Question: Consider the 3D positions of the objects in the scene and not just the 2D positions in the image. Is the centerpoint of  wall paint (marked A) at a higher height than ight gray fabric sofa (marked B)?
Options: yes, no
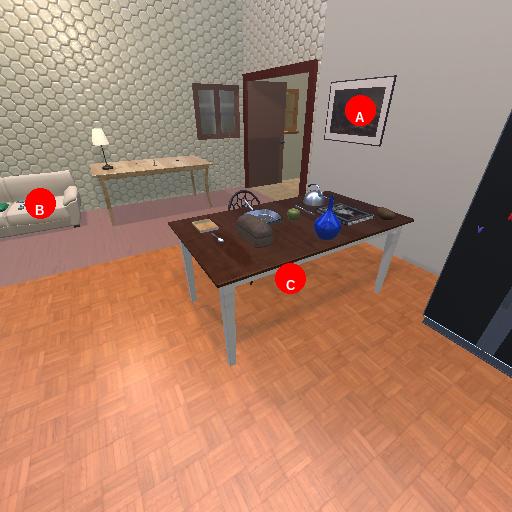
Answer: yes